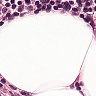
Metastatic tissue present: no